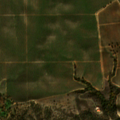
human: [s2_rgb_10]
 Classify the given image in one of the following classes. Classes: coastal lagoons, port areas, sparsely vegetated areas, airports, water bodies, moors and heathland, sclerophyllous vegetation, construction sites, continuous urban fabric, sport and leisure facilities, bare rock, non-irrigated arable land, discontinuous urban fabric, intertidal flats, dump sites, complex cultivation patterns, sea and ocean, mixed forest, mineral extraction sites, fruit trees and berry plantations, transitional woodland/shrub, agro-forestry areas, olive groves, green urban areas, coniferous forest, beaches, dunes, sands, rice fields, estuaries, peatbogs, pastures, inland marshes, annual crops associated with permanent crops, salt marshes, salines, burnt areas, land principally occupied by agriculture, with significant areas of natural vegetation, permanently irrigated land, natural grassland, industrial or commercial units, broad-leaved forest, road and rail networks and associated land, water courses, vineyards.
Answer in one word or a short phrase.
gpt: non-irrigated arable land, olive groves, agro-forestry areas, broad-leaved forest